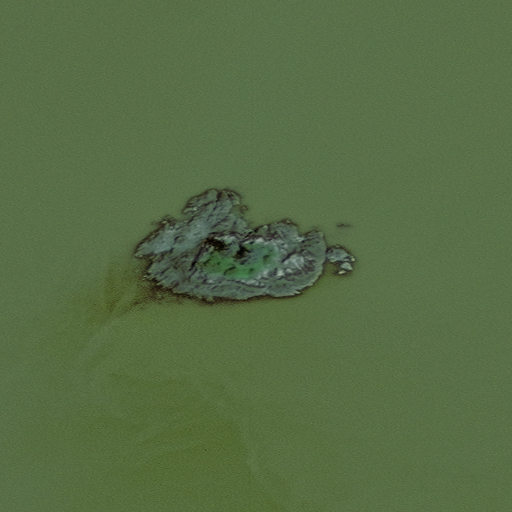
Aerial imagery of island in Alaska named Two Tree Island containing only unknown